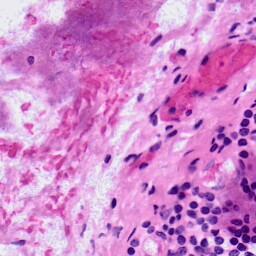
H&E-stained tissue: LymphNode